Field crop: tomato
Growth stage: 2
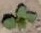
Species: solanum